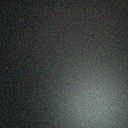
Screen state: off